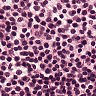
Metastatic tissue present: no